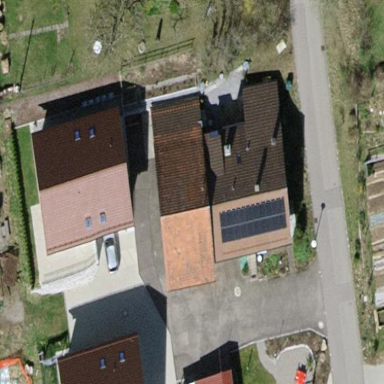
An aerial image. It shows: Farm building with gabled roof.